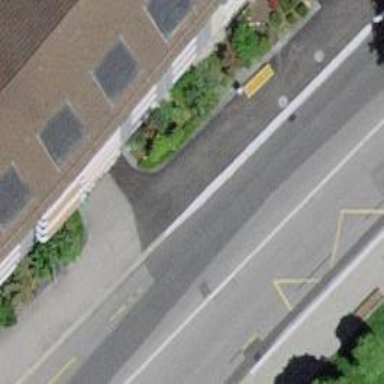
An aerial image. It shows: Bus stop with platform for public transport.